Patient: sex M, age 31
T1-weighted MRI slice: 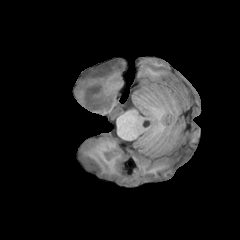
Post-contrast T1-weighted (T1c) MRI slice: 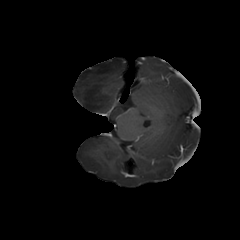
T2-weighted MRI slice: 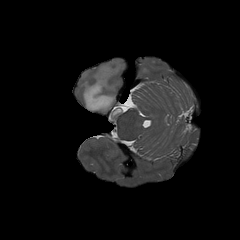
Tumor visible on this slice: yes
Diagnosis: Astrocytoma, IDH-mutant
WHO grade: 3